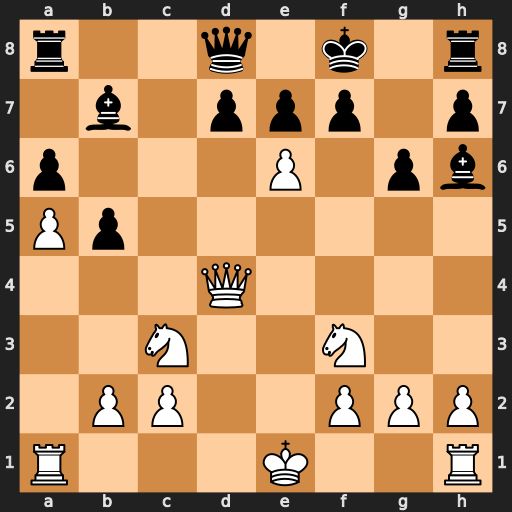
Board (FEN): r2q1k1r/1b1ppp1p/p3P1pb/Pp6/3Q4/2N2N2/1PP2PPP/R3K2R
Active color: w
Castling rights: KQ
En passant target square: -
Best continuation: Qxh8#